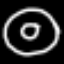
Label: donut